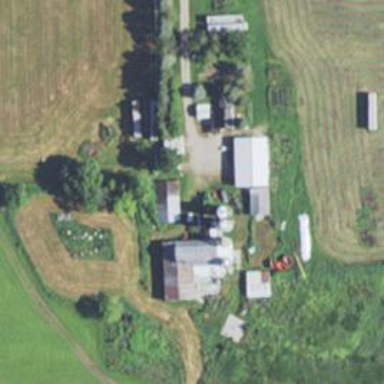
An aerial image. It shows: Farmyard area.